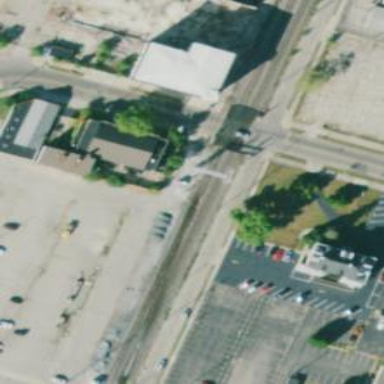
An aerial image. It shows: Railway signal.